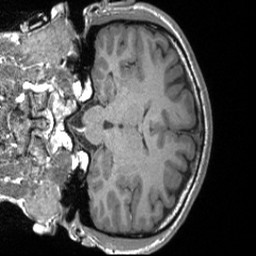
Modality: T1w
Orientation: coronal